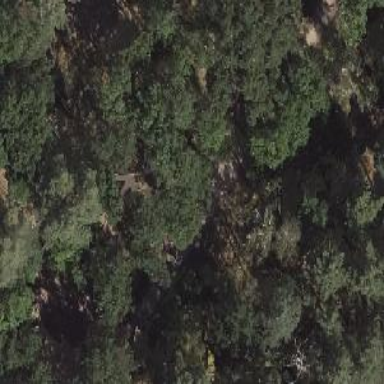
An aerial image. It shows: Section of forest.